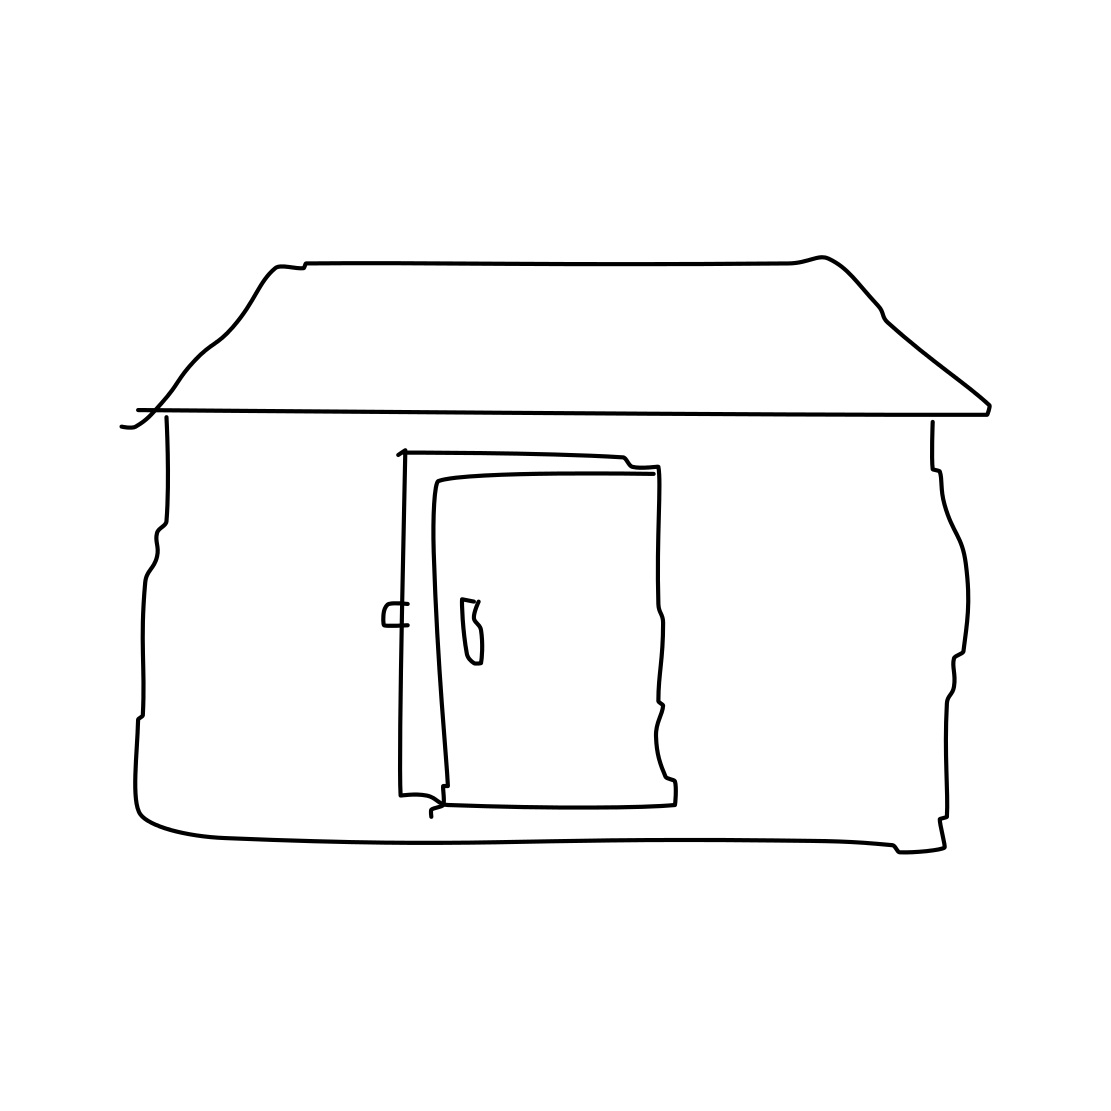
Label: door